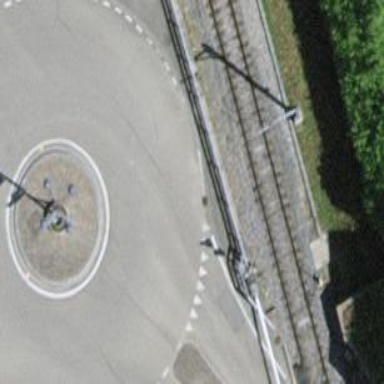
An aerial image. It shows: Roundabout on primary highway.